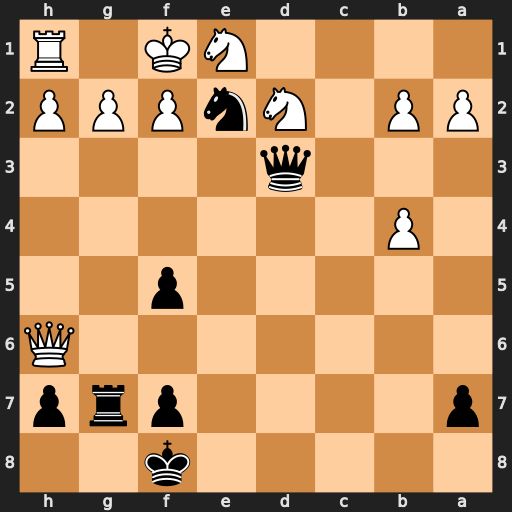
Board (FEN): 5k2/p4prp/7Q/5p2/1P6/3q4/PP1NnPPP/4NK1R
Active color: b
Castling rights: -
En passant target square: -
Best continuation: Ng3+ Kg1 Qf1+ Nxf1 Ne2#